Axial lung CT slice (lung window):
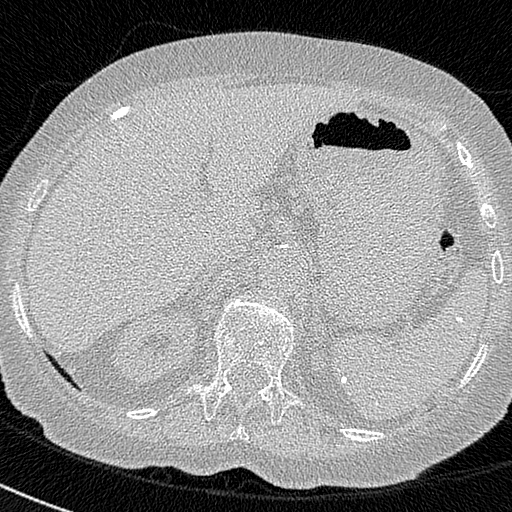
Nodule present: no